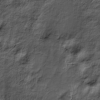
Label: not_dusty